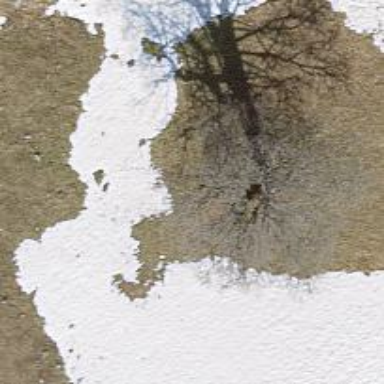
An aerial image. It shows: Beautiful tree in nature.